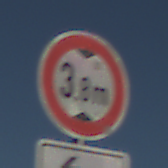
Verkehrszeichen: TatsaechlicheHoehe
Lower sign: RichtungsangabeDurchPfeile2
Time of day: MorningAfternoon
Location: Outdoor (Nature)
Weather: Clear
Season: Autumn
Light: Natural